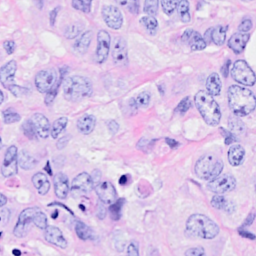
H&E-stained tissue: Breast